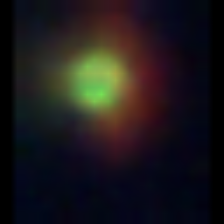
Taxon: NanoPlankton
Group: Other